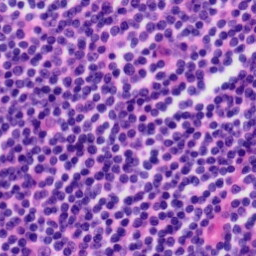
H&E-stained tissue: Tonsil